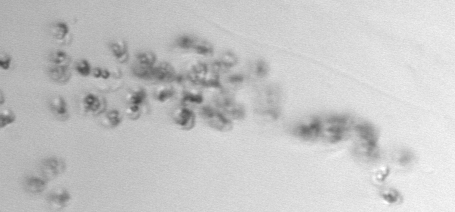
Label: Phaeocystis